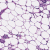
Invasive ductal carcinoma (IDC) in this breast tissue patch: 1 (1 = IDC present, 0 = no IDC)